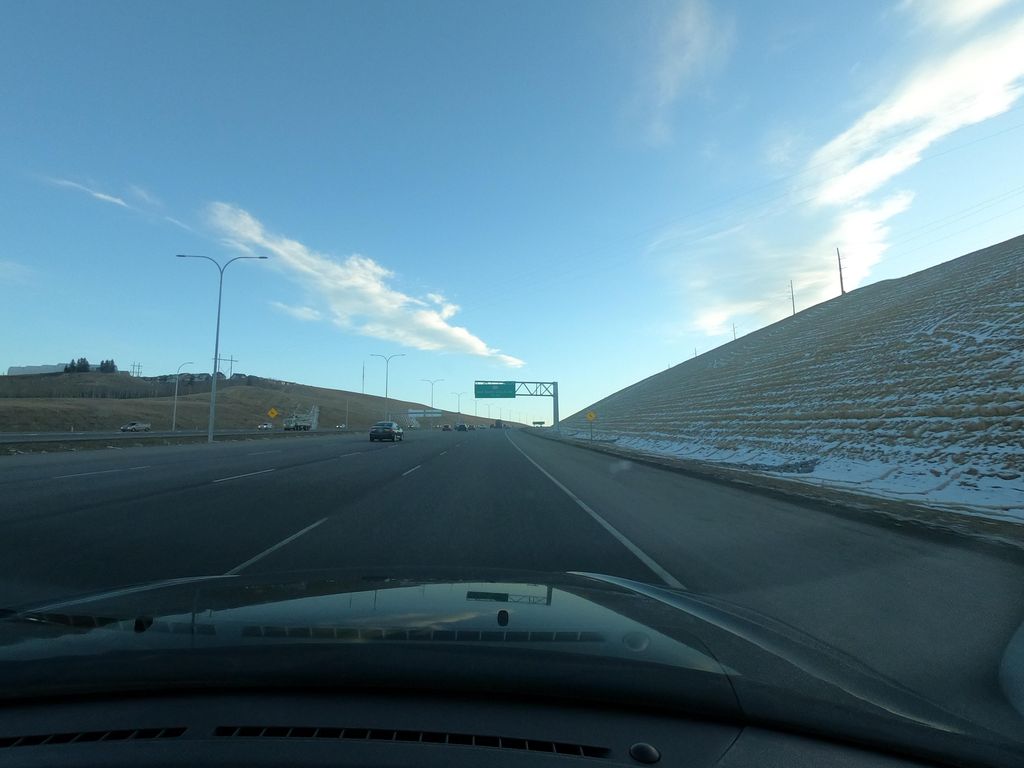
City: calgary